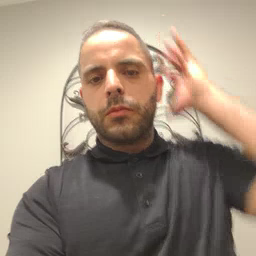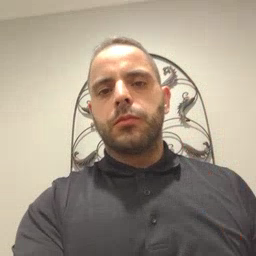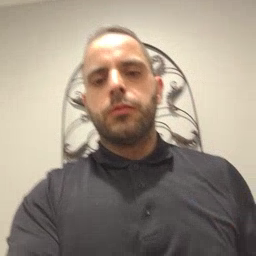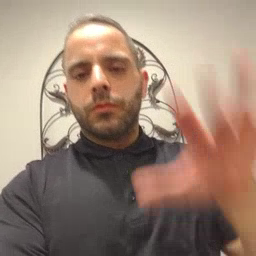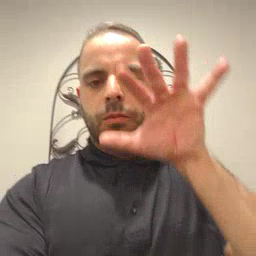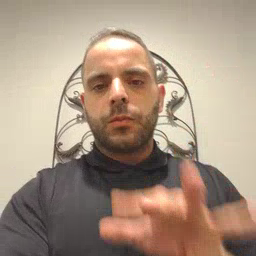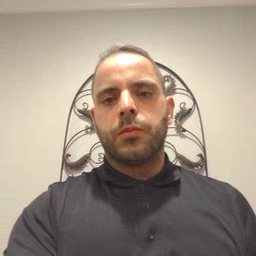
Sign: snow